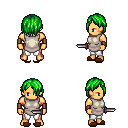
a pixel art fantasy rpg character, male body template, human, tanned skin, white tunic, white pants, green bangs hairstyle, leather bracers, brown slippers, dagger, four views (front, back, left, right), 2x2 character sprite sheet, small pixel art, hard edges, no anti-aliasing